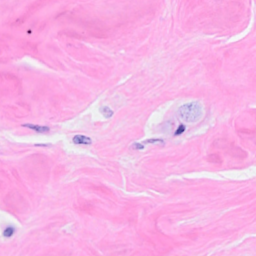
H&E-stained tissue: Breast